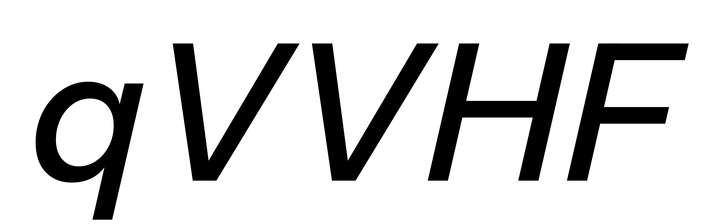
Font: InstrumentSans-Italic_Medium_Italic